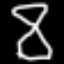
Label: hourglass